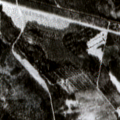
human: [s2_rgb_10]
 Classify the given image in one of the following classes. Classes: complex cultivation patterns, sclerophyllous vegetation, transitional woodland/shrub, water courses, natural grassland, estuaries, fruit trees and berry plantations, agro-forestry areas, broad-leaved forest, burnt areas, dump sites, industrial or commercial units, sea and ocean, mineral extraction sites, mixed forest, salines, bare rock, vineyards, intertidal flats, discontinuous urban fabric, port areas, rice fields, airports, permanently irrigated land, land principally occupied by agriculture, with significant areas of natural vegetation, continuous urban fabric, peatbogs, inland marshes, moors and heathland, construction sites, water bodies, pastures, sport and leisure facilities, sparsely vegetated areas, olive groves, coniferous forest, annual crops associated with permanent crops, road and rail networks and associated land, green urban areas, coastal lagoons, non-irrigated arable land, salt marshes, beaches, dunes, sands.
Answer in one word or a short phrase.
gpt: mixed forest